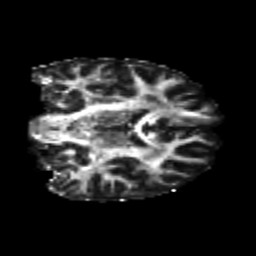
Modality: FA
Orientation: coronal
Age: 22
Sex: male
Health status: healthy
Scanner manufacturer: philips
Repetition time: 7.386 s
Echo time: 0.08599 s